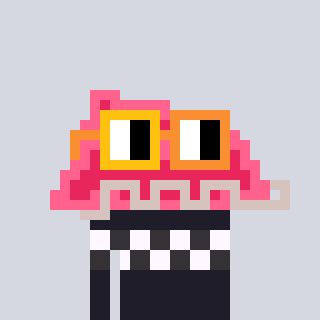
a pixel art character with square yellow and orange glasses, a retainer-shaped head and a grayscale-colored body on a cool background